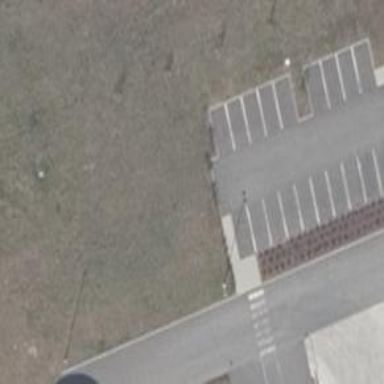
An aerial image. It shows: Road serving as parking aisle.